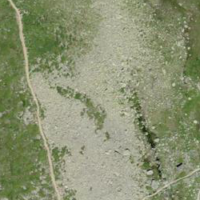
EUNIS habitat code: 26
Species observed at this site:
Gentianella campestris